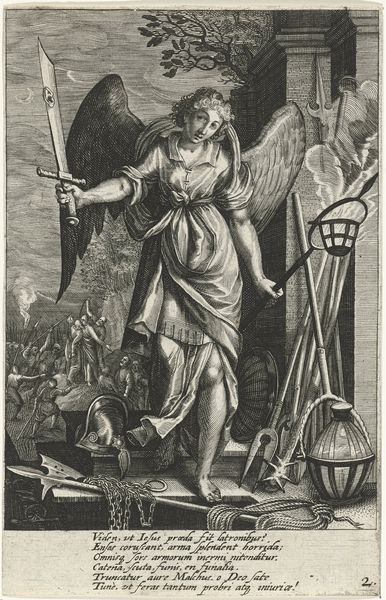
Titel: Engel met zwaard met het oor van Malchus
Künstler: Abraham Hogenberg
Standort: Amsterdam
Institution: Rijksmuseum
Schlagwörter: schwert engel waffe laterne peitsche lilie frau